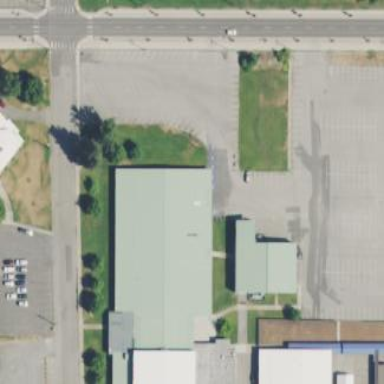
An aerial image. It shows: School building.